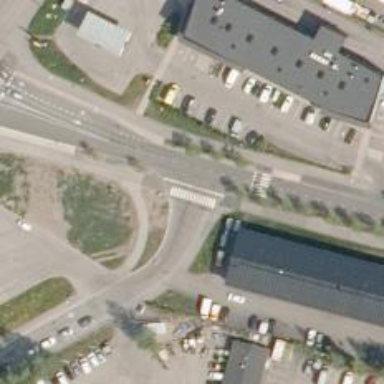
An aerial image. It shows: Cycleway crossing with asphalt surface.